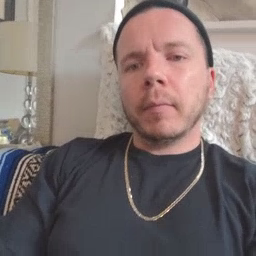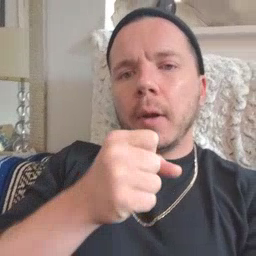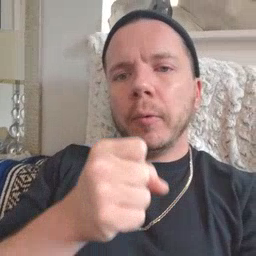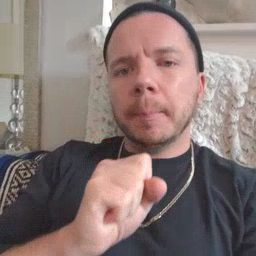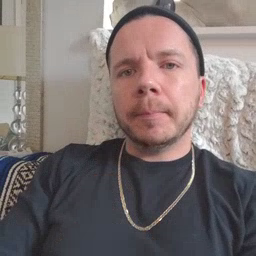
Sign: icecream